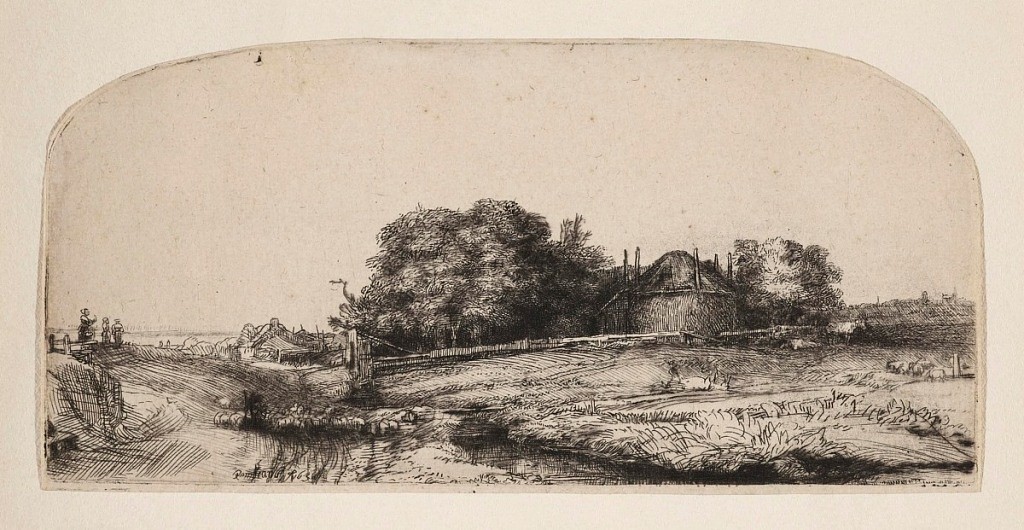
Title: Landscape with a Hay Barn and a Flock of Sheep
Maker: Rembrandt Harmensz van Rijn, Dutch, 1606–1669
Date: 1650
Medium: Etching on cream laid paper
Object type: Print
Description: Left, a flock of sheep on a road, with figures beyond on the horizon. Right, large hay barn set in a thick grove of trees.